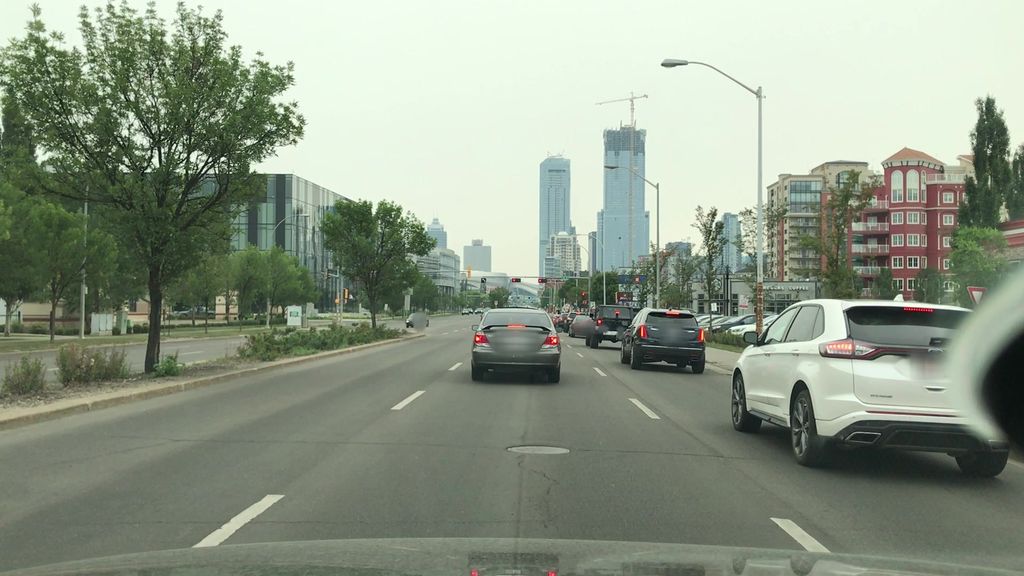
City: edmonton